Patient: sex F, age 63
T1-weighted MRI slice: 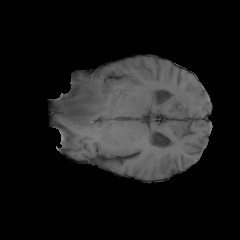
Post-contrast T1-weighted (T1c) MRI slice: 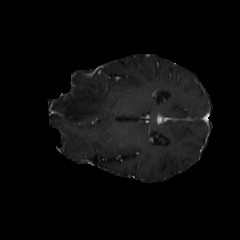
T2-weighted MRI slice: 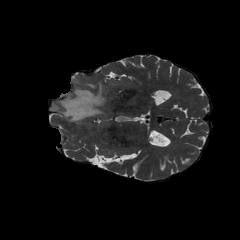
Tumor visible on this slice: yes
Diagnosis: Glioblastoma, IDH-wildtype
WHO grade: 4